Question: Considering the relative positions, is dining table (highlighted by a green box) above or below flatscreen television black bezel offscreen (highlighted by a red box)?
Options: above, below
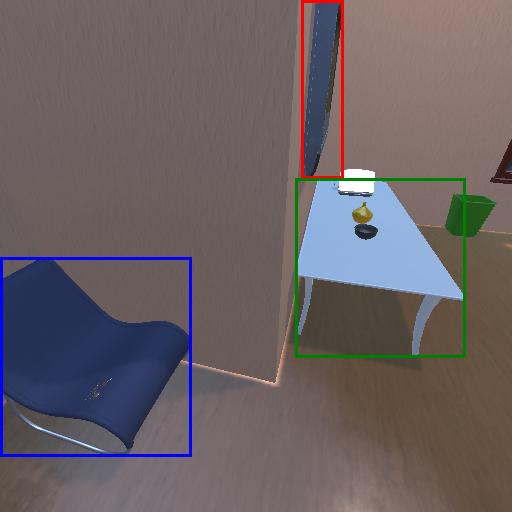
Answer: above